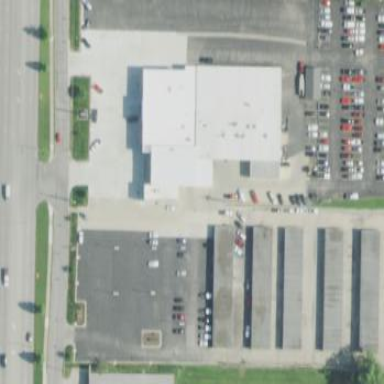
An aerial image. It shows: Retail area.